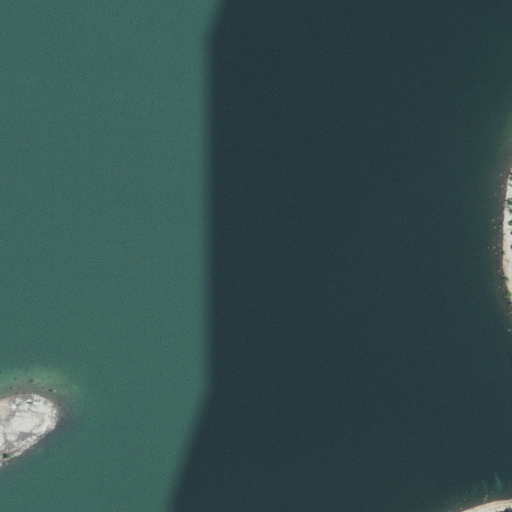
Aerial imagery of valley in Arkansas named Walker Hollow containing open water and deciduous forest